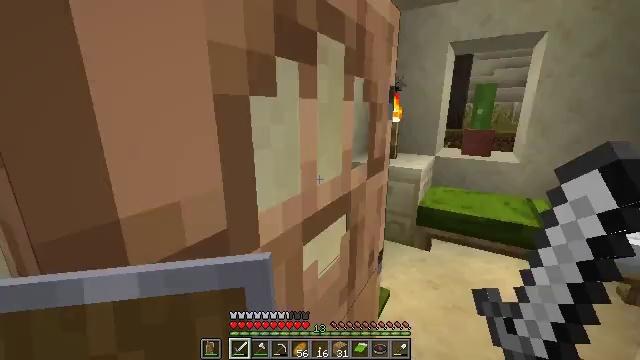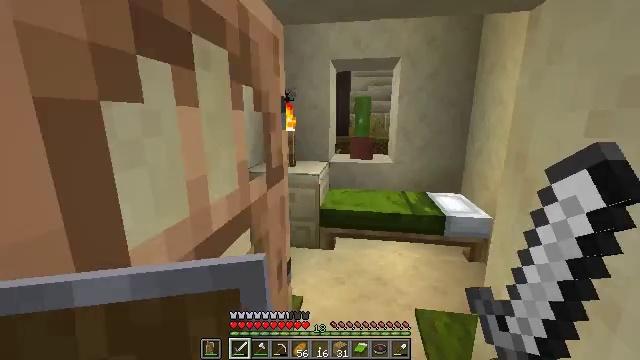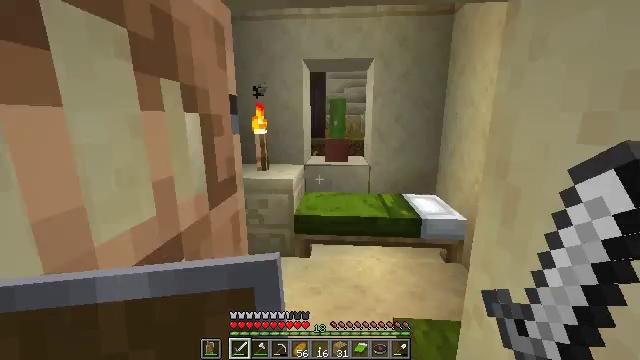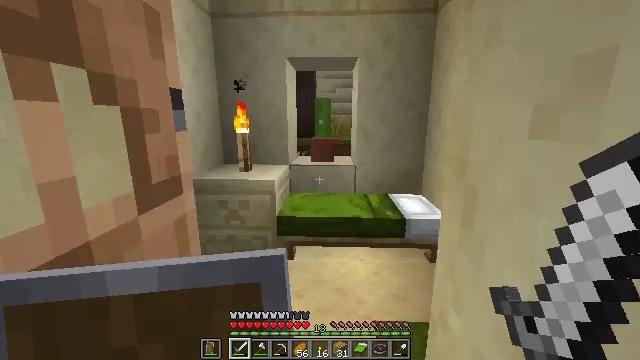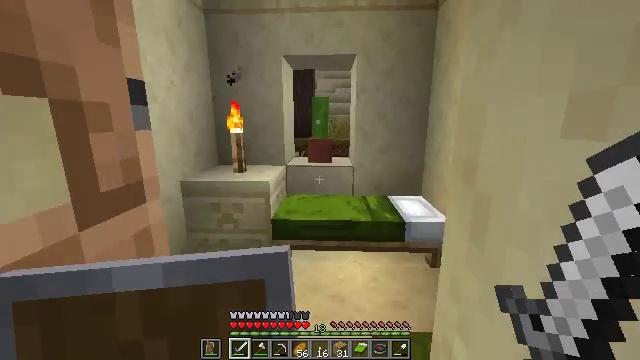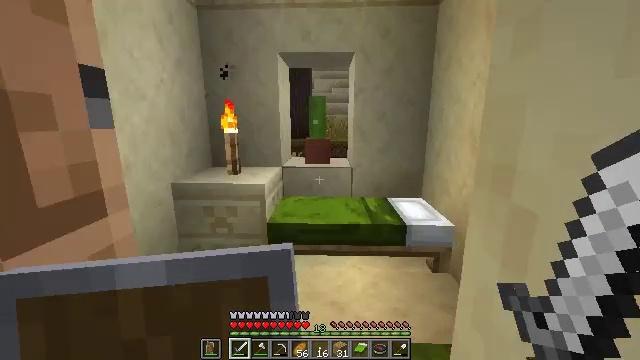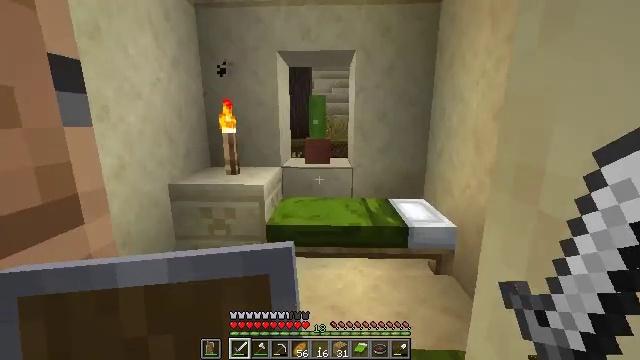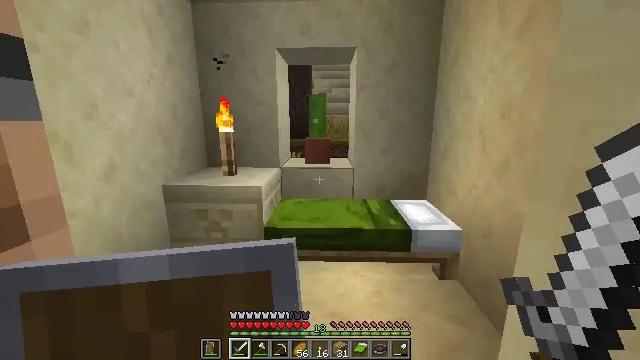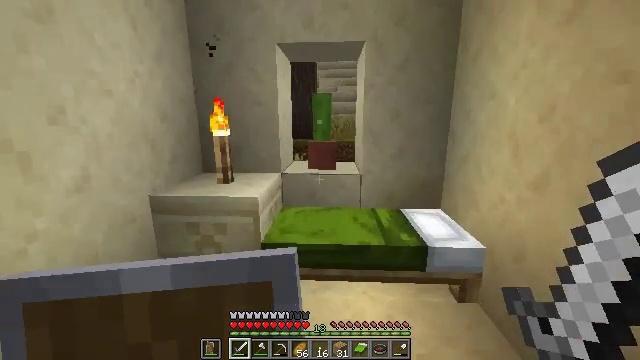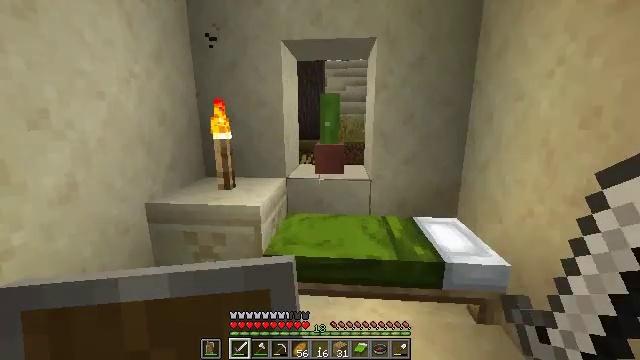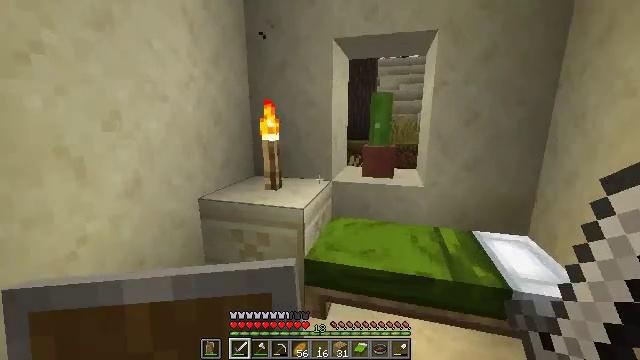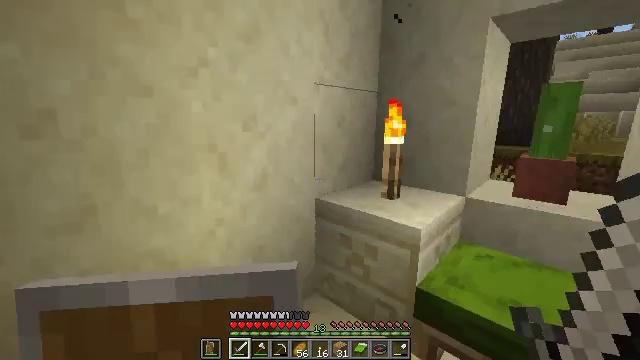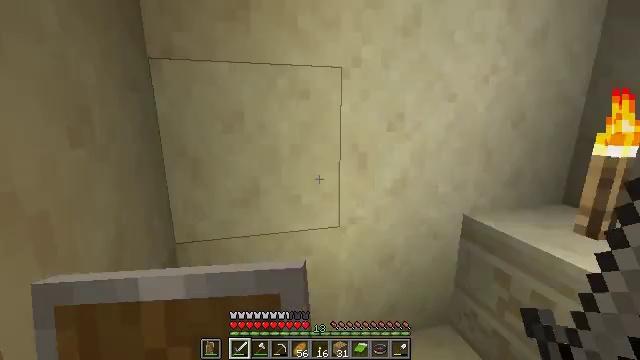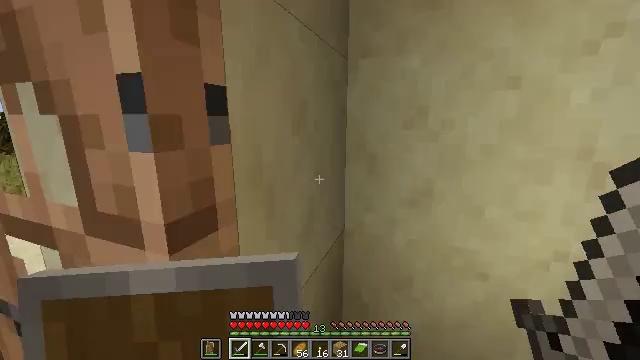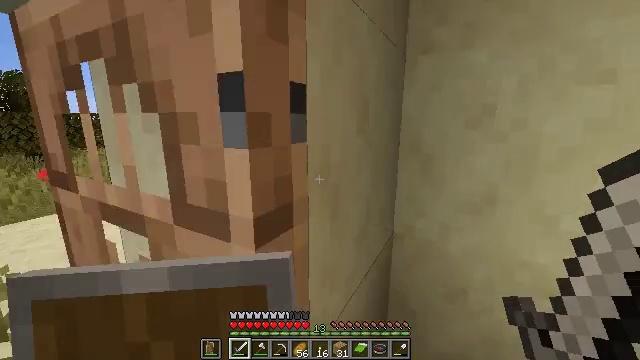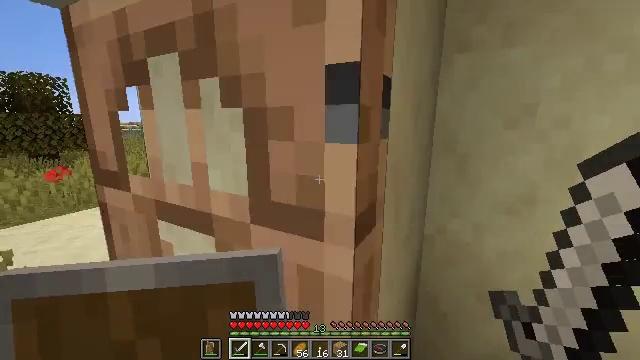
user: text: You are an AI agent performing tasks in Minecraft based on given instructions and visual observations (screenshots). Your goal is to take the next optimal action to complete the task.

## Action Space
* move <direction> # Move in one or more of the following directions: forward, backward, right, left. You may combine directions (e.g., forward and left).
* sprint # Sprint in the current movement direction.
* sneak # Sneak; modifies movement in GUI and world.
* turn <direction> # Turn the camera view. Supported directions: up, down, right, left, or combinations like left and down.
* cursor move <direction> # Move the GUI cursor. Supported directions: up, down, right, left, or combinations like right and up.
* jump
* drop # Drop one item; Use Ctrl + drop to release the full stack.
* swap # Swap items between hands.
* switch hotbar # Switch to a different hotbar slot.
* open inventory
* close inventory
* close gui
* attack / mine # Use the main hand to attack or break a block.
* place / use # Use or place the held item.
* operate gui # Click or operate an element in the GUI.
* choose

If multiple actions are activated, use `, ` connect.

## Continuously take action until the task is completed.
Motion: motion action
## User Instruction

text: Mine the potted cactus.
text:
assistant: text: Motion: move forward, turn right and up
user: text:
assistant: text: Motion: move right, turn right
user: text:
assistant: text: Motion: move right, turn right
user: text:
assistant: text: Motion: move forward and move right
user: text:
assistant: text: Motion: move forward and move right
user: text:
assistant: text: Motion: move forward and move right
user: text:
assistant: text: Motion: move forward and move right
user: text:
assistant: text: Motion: move forward, turn left
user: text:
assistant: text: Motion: move forward, turn left
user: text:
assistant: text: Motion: move forward, turn left
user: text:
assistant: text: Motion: move forward, turn left
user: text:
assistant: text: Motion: move left, turn left
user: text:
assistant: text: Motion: move left, turn left
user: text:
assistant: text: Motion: move left, turn left
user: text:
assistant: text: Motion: move left
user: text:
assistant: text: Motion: move forward and move left
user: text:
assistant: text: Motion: move forward and move left, turn right
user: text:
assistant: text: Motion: move forward and move left, turn right and up
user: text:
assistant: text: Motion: move forward and move left, turn right
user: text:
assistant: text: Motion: move forward, turn right and up
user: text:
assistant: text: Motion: turn right
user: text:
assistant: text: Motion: turn right
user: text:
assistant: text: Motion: move forward, turn right
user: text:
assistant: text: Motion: move forward, turn right
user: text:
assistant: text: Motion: move forward, turn right
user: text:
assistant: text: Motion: move forward, turn right
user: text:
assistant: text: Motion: move forward, turn right
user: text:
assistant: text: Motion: move forward
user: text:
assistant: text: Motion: move forward
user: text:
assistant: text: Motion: move forward, turn left